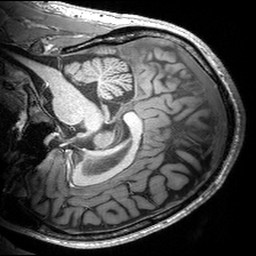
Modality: T1w
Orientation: sagittal
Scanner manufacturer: siemens
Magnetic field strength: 3 T
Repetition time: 2.53 s
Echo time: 0.00299 s